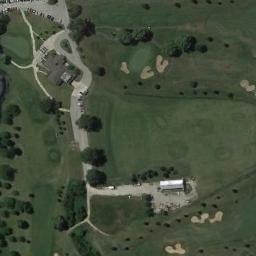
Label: golf_course